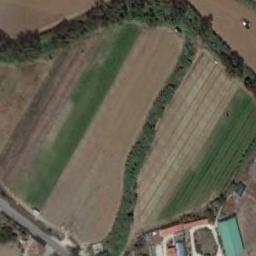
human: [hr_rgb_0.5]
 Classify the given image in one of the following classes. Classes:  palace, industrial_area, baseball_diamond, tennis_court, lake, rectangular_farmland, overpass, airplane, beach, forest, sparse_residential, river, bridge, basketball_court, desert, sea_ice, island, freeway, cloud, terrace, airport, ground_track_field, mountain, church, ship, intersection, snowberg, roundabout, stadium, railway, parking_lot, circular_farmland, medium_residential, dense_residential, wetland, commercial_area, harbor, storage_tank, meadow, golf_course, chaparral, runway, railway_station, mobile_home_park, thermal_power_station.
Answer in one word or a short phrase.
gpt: terrace